Brain MRI, t1w sequence, axial 2D slice.
Patient: age 29, sex F, weight 78 kg, height 1.78 m
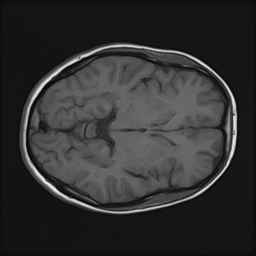